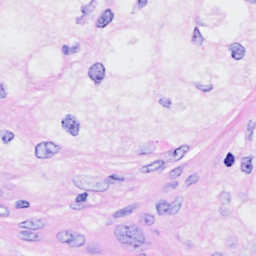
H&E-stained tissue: Breast